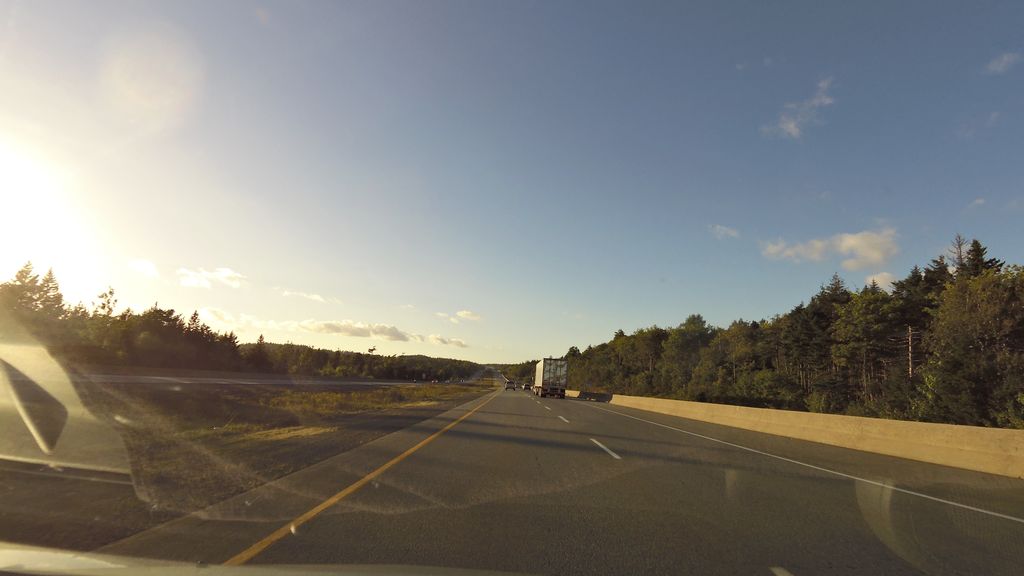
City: halifax